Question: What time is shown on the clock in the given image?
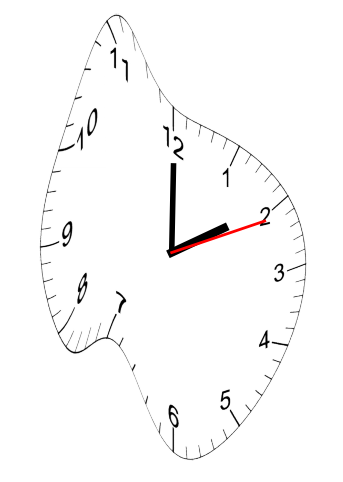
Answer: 02:00:11